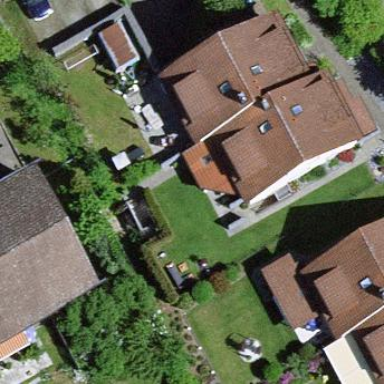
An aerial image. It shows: Semi-detached house.